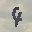
Label: 4